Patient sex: F
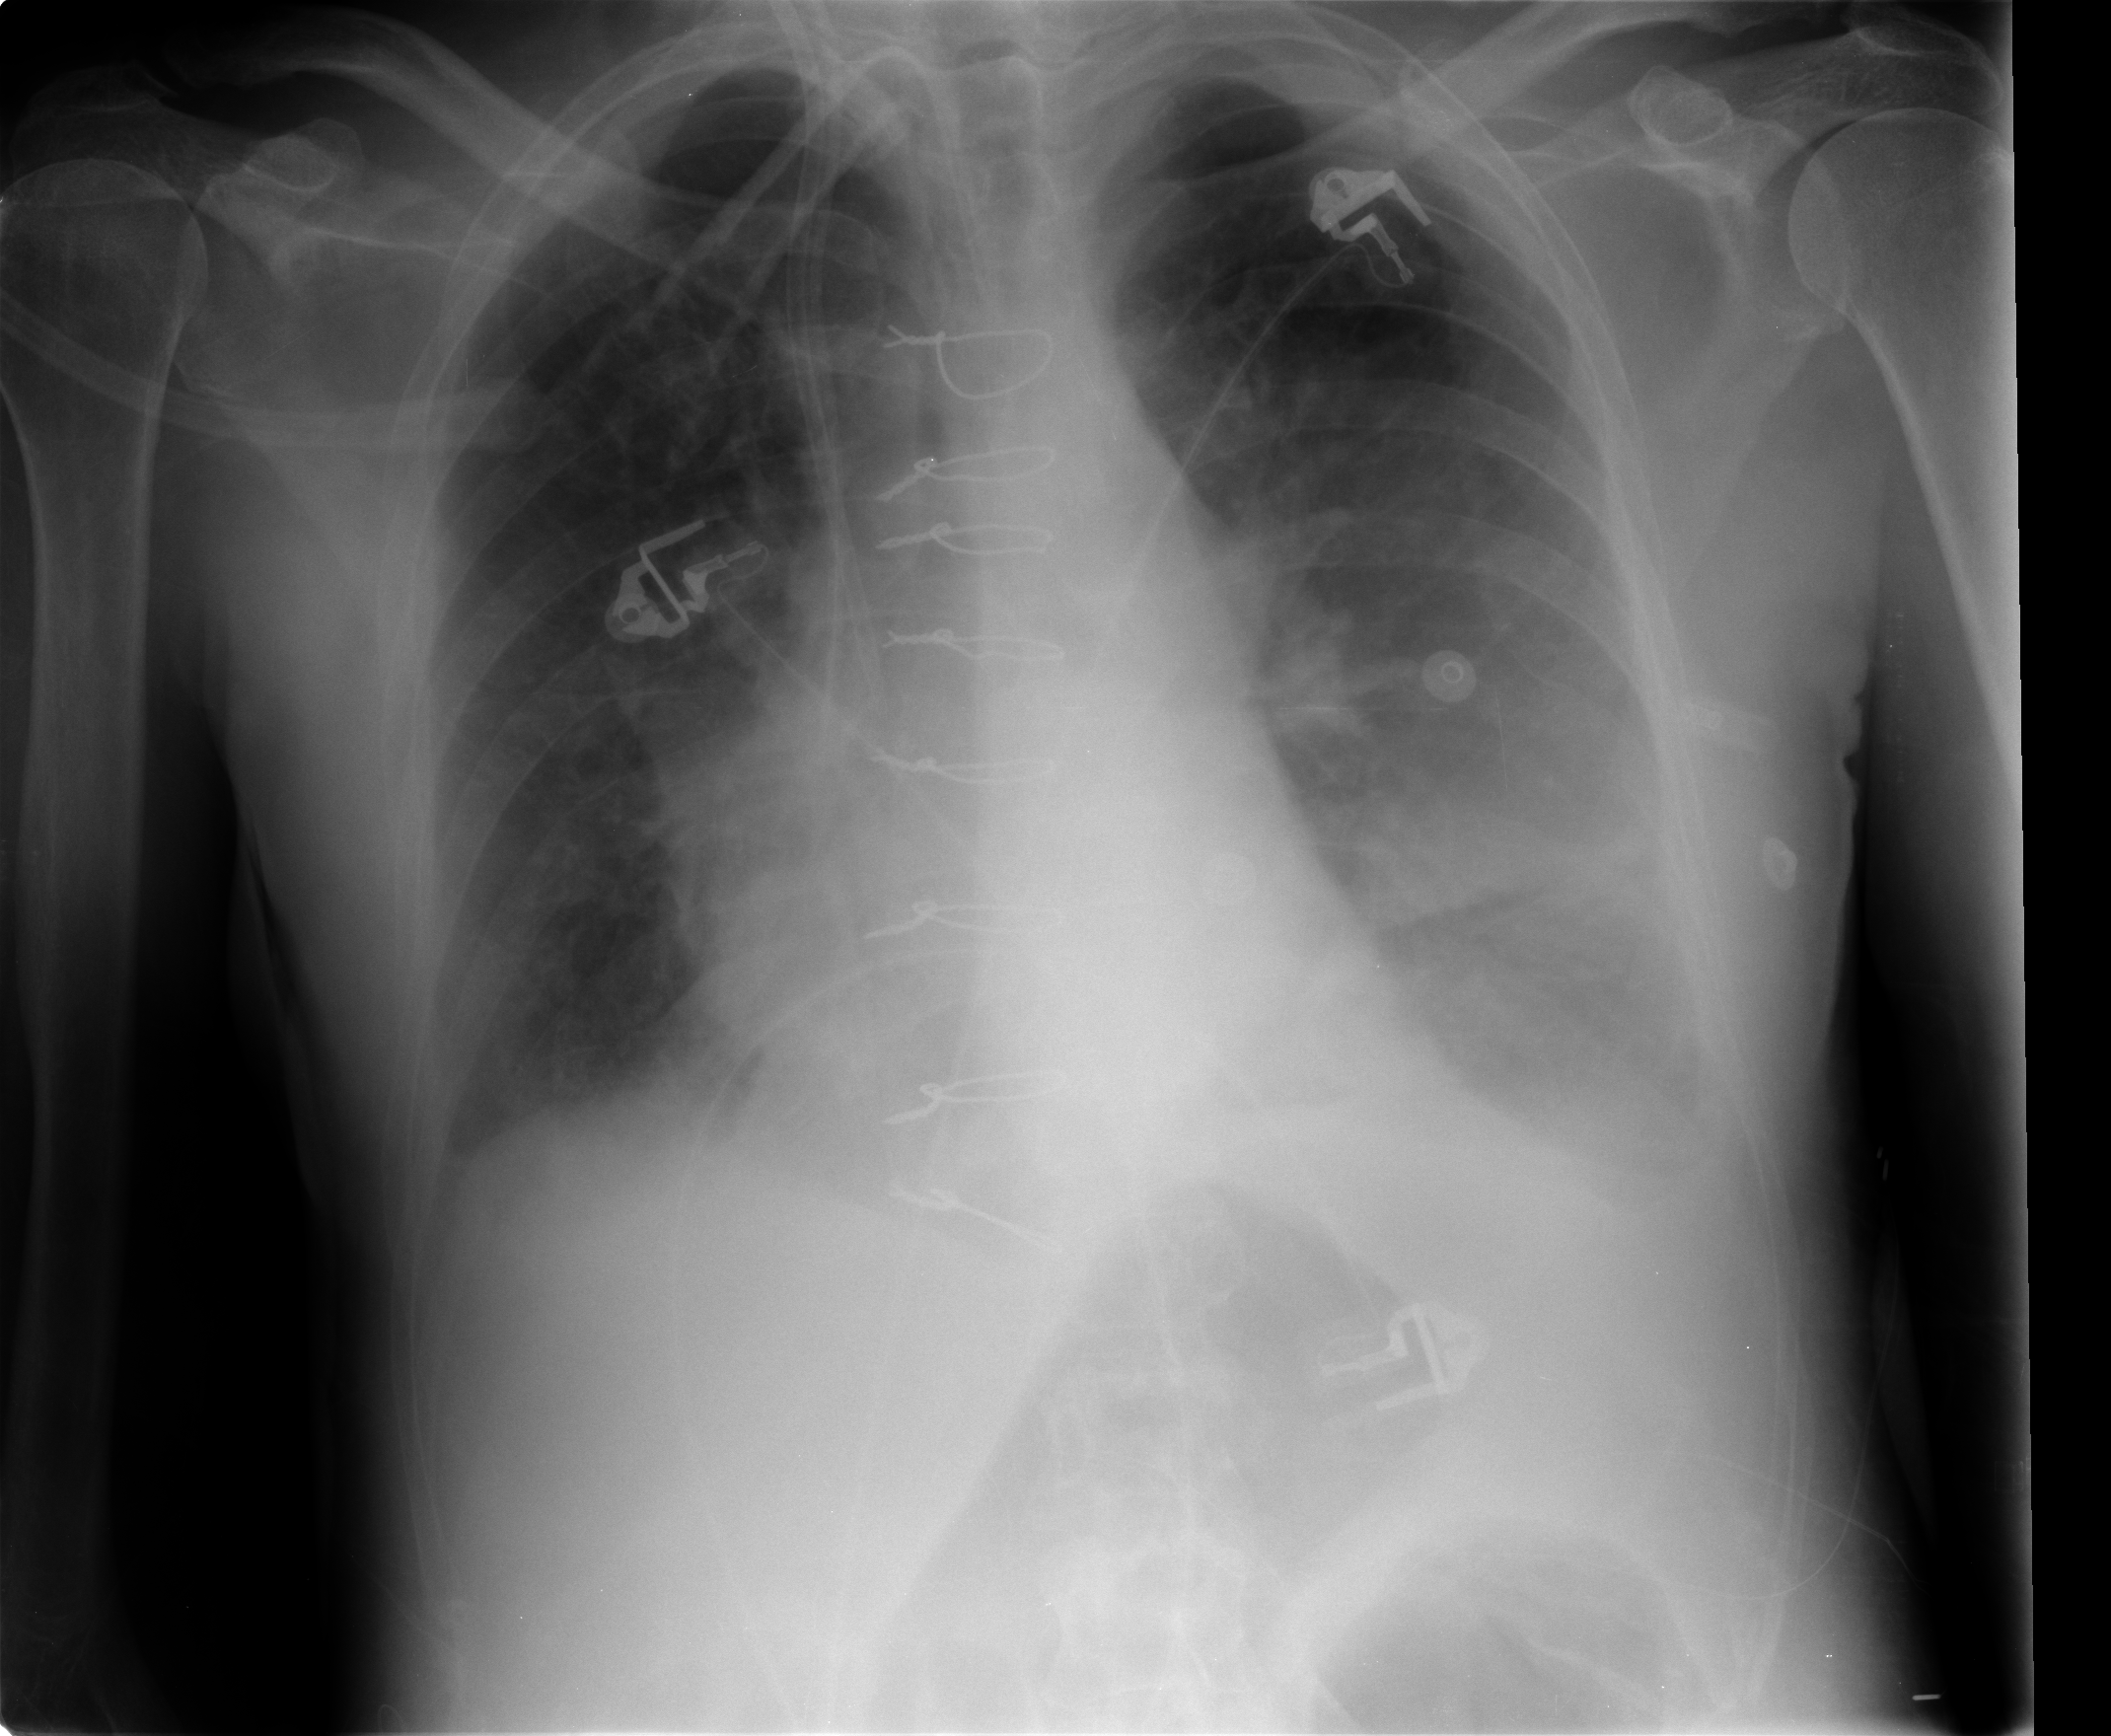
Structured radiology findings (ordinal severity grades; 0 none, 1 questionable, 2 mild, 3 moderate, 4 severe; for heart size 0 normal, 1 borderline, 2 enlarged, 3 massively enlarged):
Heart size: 0
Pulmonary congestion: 2
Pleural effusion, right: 1
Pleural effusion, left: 2
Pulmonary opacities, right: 0
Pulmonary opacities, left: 0
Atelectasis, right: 2
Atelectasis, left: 2